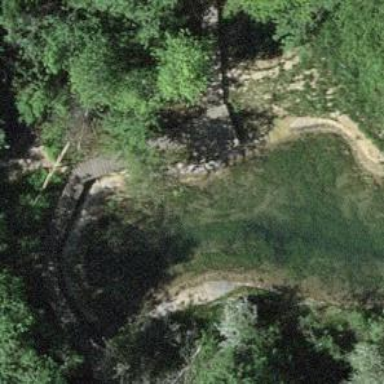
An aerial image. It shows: Pond surrounded by natural water.